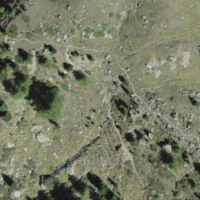
EUNIS habitat code: 26
Species observed at this site:
Oenanthe oenanthe
Phoenicurus ochruros
Motacilla cinerea
Anthus trivialis